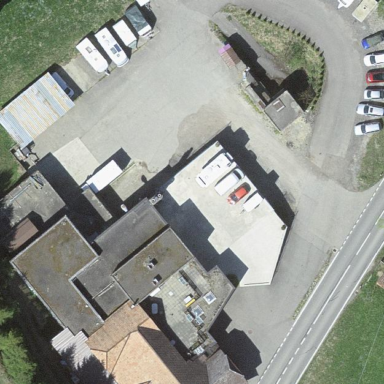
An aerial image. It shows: Parking area with surface.